Question: I am using Qt 5 with Visual Studio compiler. I have a Quick 2 application with a c++ backend.
I have bundled together my exe, a bunch of dll files, and of the plugins from Qt, into a single folder. When I run the exe in this folder on a system with Qt installed but Qt Creator closed, it runs fine. When I run it on a system without Qt installed, it does not crash, but it just opens a small 1-inch square window that is all white, nothing else.
I am using a Qt resource file for the QML, so there are no standalone QML files that could be getting missed by the exe. Again, it runs fine on a system with Qt, so what else could I be missing? Dependency walker does not report any problems.
Here is what is in my app directory:

I've been looking at this for hours and I cannot understand what I must be missing (or why Windows deployment is so challenging with Qt).
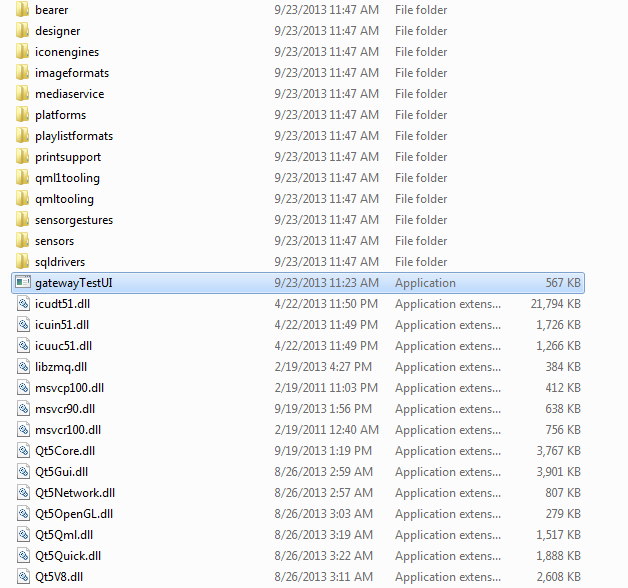
Answer: The problem was resolved by also adding these directories: